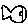
Label: fish